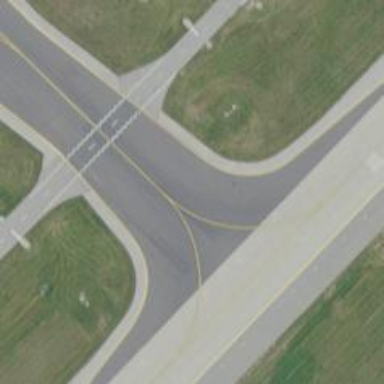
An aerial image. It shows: Taxiway at the airport with asphalt surface.